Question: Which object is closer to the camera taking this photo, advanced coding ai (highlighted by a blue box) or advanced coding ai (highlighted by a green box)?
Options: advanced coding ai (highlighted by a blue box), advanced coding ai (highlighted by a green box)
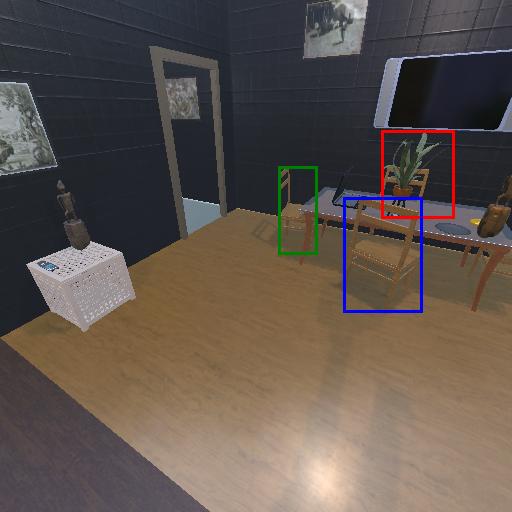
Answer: advanced coding ai (highlighted by a blue box)